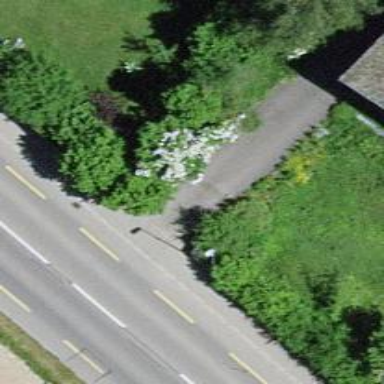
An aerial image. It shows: Hedge barrier.